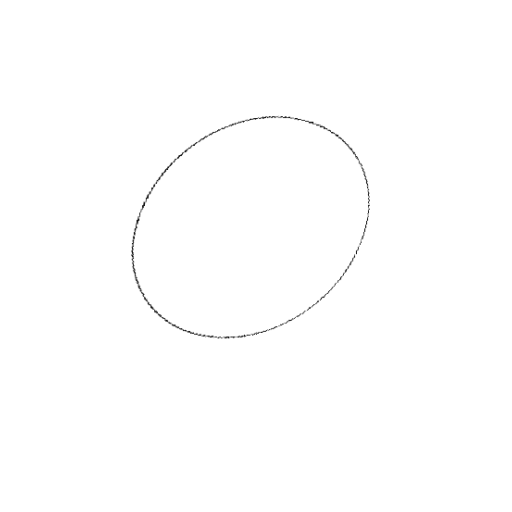
Crossing number: 0